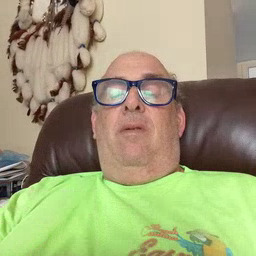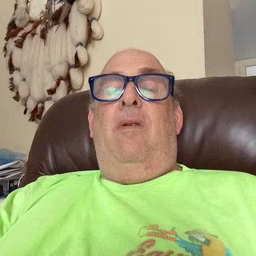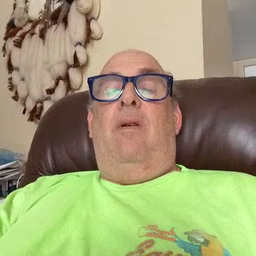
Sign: feet